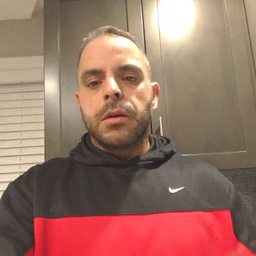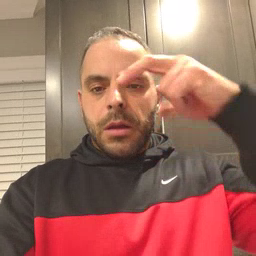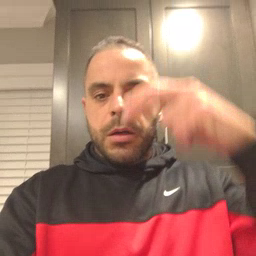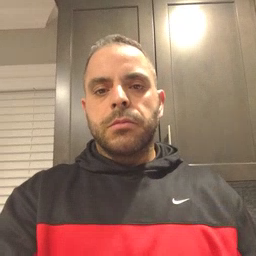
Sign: helicopter